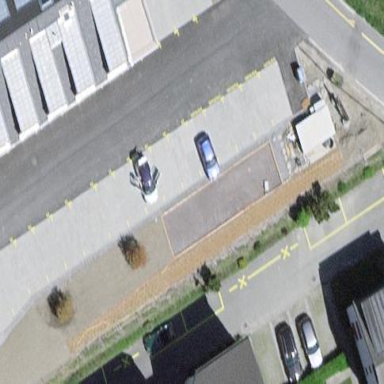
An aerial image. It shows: Parking area.